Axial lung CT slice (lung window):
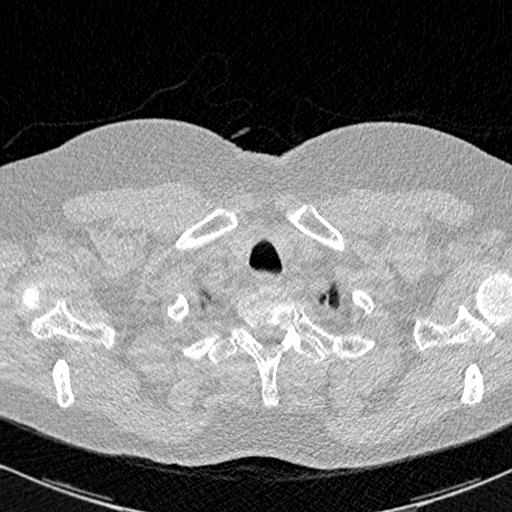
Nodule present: no